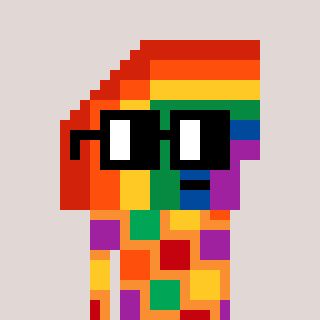
a pixel art character with square black glasses, a rainbow-shaped head and a orange-colored body on a warm background